Field crop: tomato
Growth stage: 1
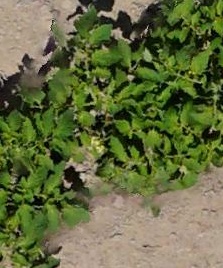
Species: tomato